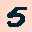
Label: 5